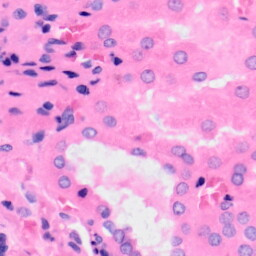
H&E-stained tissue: Kidney